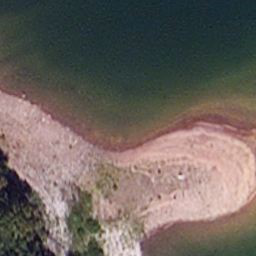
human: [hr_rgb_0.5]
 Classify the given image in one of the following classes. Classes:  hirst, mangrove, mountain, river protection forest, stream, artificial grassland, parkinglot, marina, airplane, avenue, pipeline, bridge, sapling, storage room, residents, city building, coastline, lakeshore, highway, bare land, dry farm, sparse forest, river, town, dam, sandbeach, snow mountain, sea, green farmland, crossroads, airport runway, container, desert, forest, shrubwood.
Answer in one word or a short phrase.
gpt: lakeshore